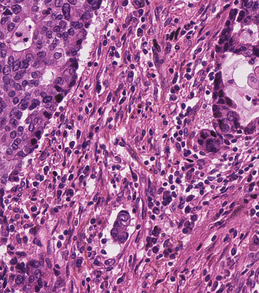
Tumor epithelial tissue: yes
Tumor-associated stroma tissue: yes
Normal tissue: no